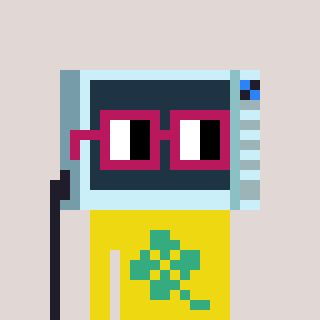
a pixel art character with square dark red glasses, a microwave-shaped head and a yellow-colored body on a warm background